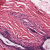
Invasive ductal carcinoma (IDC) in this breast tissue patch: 0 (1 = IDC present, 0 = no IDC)